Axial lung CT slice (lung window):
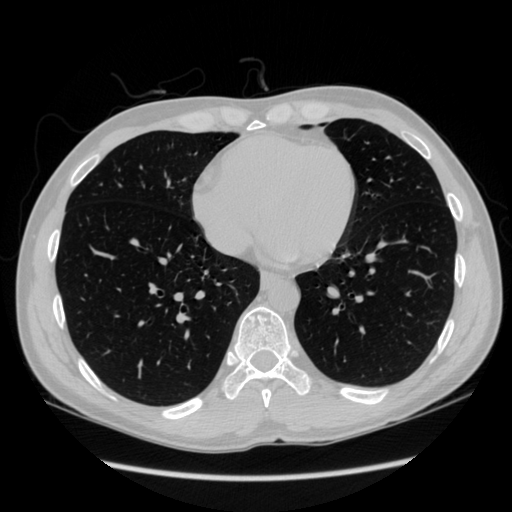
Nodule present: no